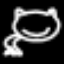
Label: frog